Interaction volume radius: 5 \u00c5
Interaction volume height: 10 \u00c5
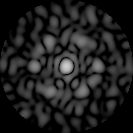
Disorder parameter: 0.8609